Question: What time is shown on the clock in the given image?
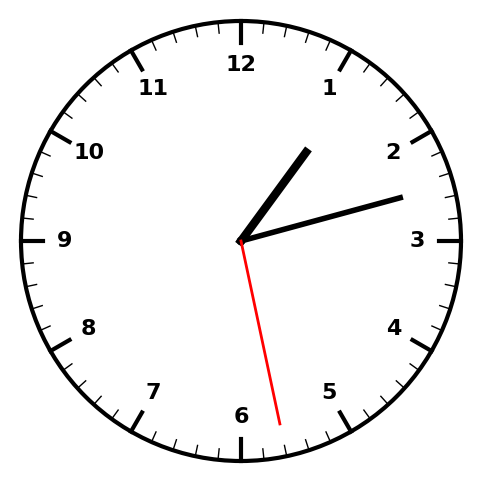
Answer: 01:12:28